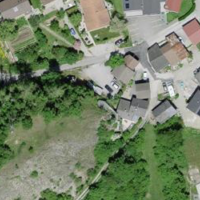
EUNIS habitat code: 55
Species observed at this site:
Cephalanthera rubra